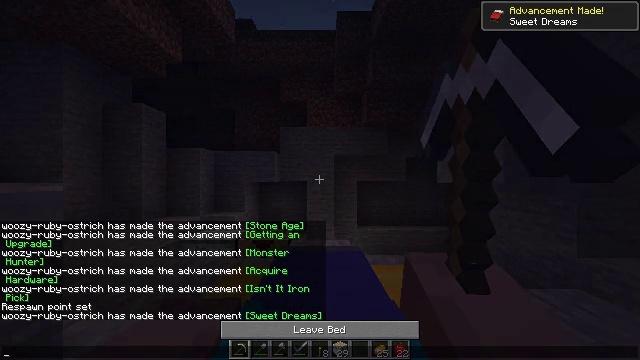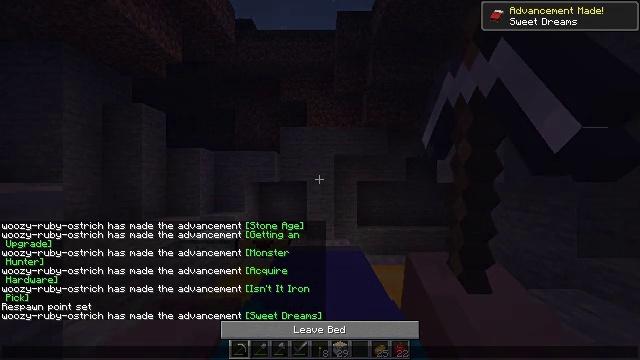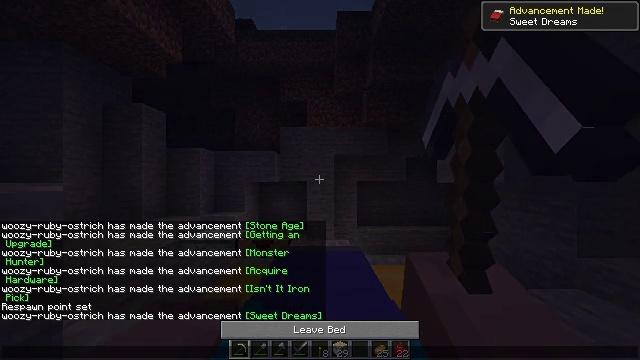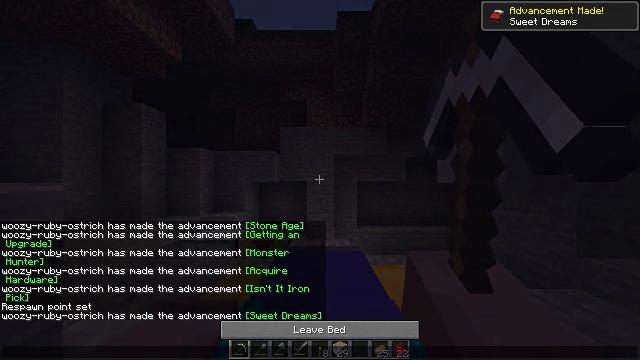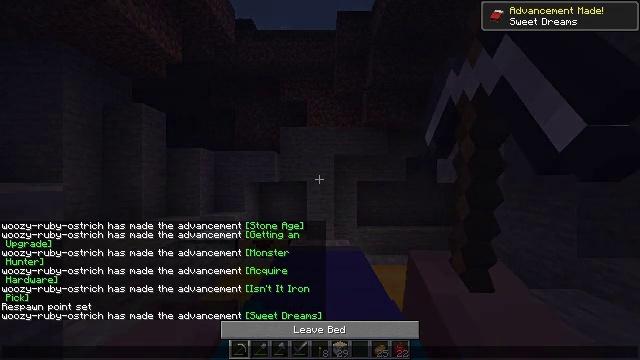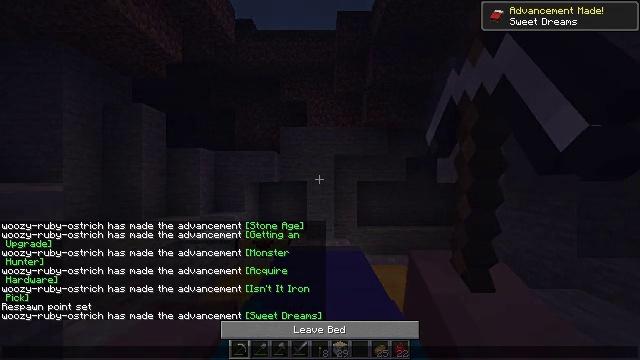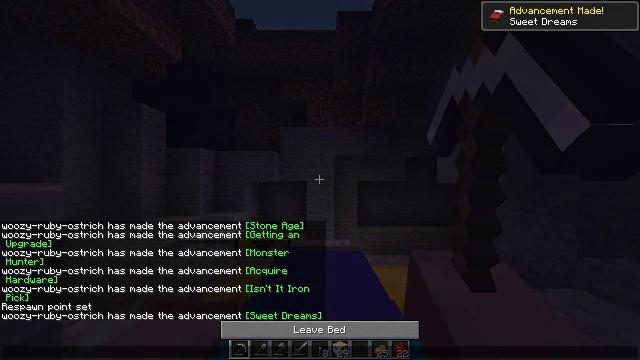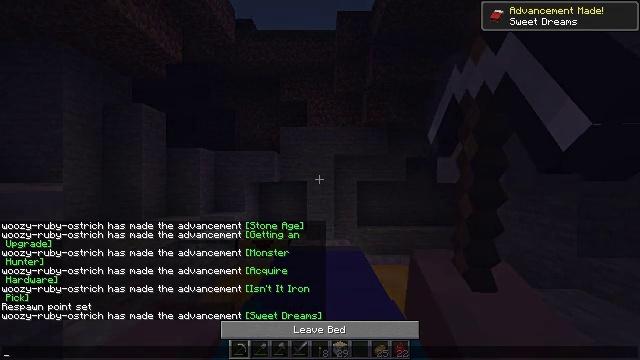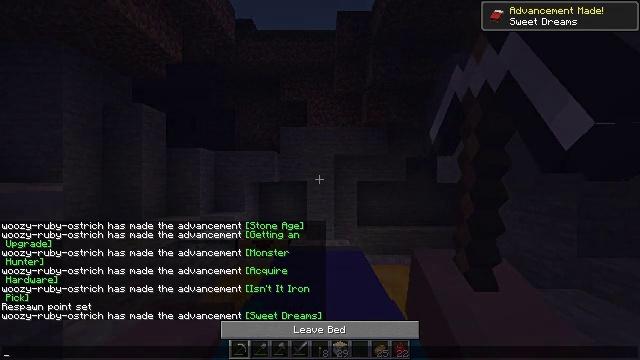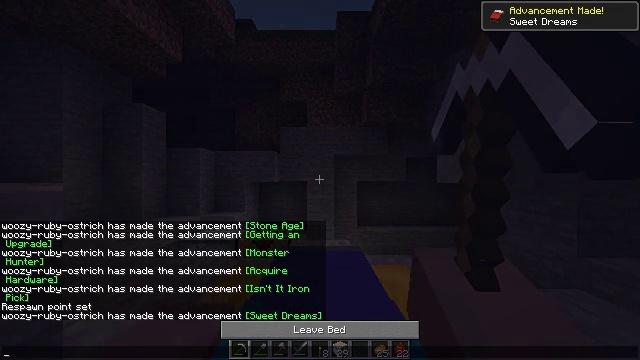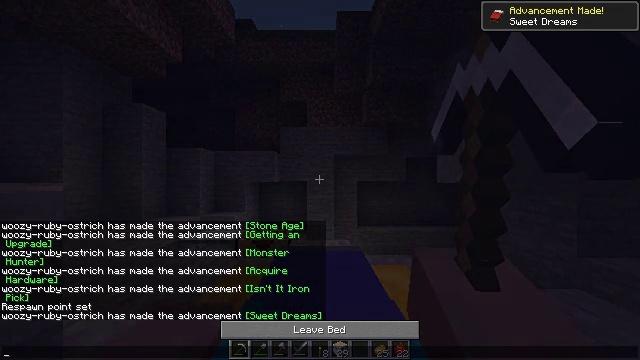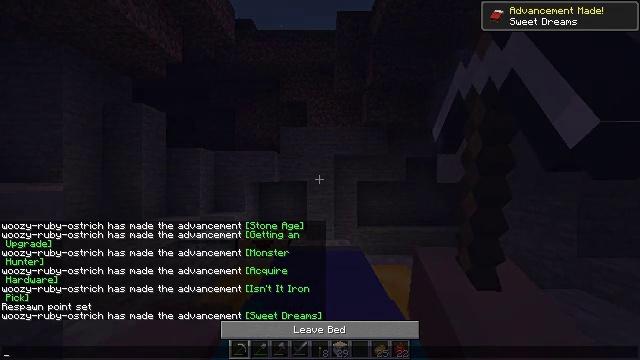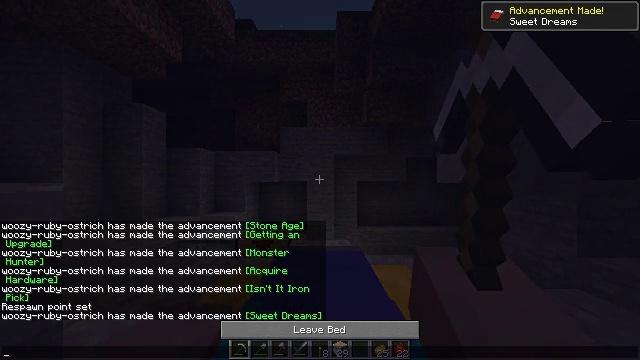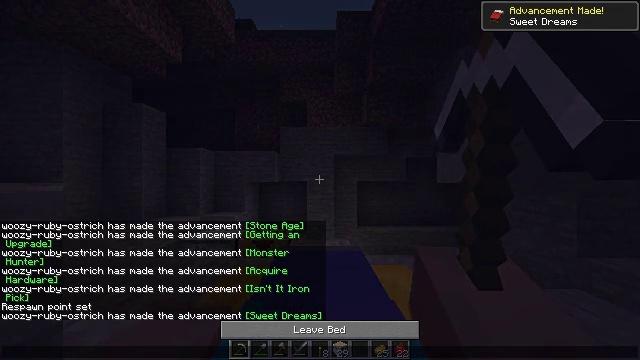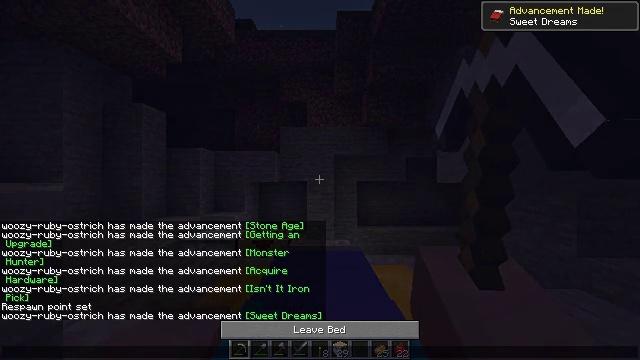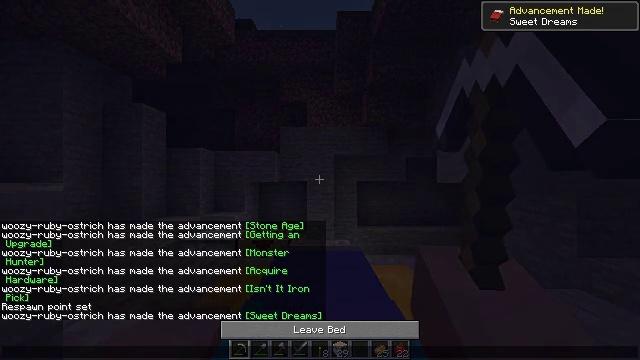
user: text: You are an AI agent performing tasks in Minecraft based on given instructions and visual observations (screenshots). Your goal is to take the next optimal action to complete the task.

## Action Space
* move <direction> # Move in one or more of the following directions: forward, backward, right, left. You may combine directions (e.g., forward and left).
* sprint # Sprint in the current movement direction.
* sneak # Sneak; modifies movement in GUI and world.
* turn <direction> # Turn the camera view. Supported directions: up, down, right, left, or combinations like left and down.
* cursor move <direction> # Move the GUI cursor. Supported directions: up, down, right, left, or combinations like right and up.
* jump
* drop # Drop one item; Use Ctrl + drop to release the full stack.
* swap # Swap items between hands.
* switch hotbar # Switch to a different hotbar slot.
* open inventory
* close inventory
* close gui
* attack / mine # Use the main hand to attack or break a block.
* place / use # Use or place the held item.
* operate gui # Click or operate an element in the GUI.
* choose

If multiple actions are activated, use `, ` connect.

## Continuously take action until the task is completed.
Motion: motion action
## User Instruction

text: Remove the yellow bed.
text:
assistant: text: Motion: no_op
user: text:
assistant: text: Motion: no_op
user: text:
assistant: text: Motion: no_op
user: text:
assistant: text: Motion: no_op
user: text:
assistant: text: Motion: no_op
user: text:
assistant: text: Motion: no_op
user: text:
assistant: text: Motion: no_op
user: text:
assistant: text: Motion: no_op
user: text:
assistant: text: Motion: no_op
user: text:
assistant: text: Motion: no_op
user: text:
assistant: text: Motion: no_op
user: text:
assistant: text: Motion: no_op
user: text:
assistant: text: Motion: no_op
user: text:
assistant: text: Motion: no_op
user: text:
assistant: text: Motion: no_op
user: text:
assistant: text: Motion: no_op
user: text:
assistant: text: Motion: no_op
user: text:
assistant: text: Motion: no_op
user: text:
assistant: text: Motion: no_op
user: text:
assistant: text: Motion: no_op
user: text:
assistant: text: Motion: no_op
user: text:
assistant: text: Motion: no_op
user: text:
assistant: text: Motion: no_op
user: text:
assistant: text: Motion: no_op
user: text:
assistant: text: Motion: no_op
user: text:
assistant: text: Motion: no_op
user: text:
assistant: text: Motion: no_op
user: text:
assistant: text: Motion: no_op
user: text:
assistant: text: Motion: no_op
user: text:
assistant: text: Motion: no_op